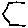
Label: hexagon